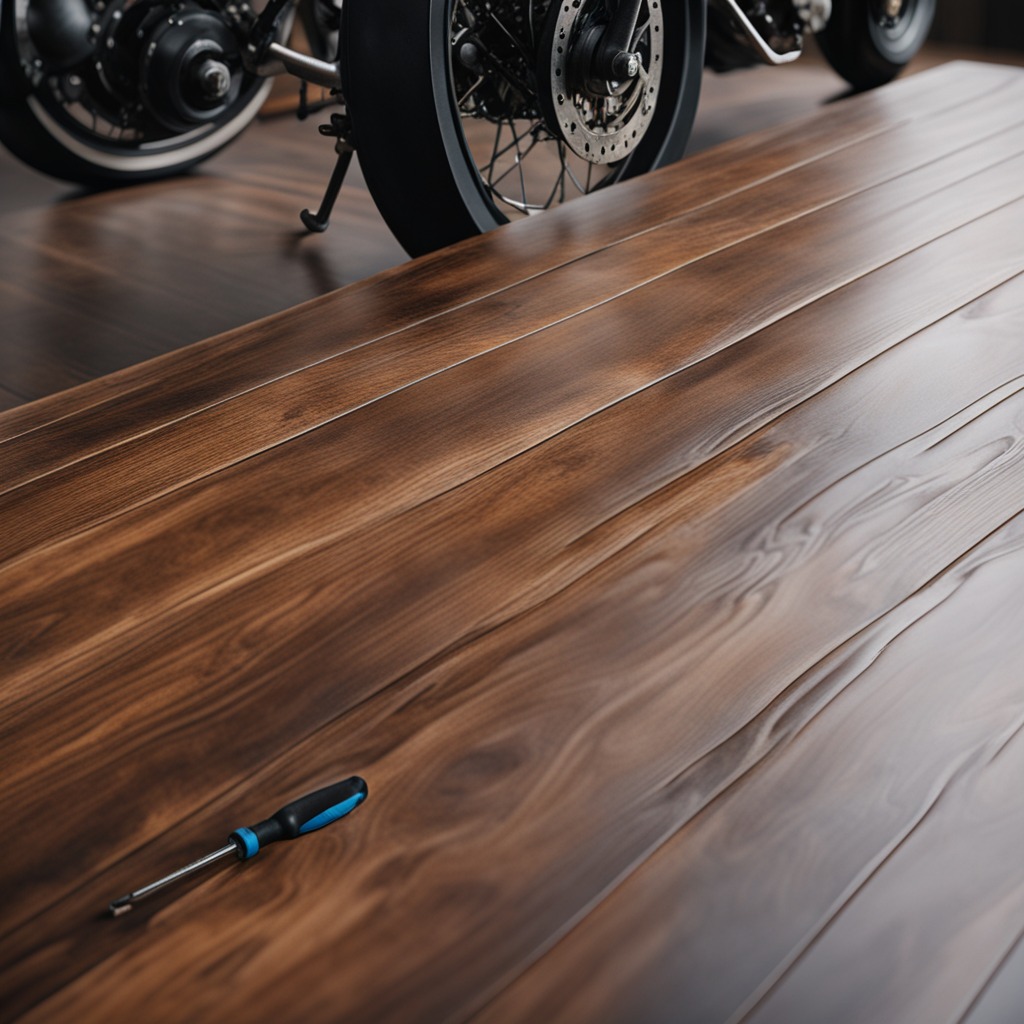
A screwdriver lies on an oil-spilled wooden table in a vintage motorcycle garage.